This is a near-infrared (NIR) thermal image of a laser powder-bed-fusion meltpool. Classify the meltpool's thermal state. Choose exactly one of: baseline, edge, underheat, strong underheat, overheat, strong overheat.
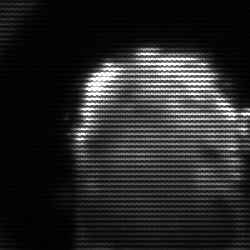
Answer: baseline